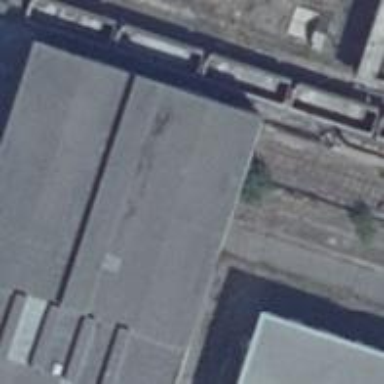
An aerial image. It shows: Railway yard with electrified contact lines. The service yard includes building passage tunnel.